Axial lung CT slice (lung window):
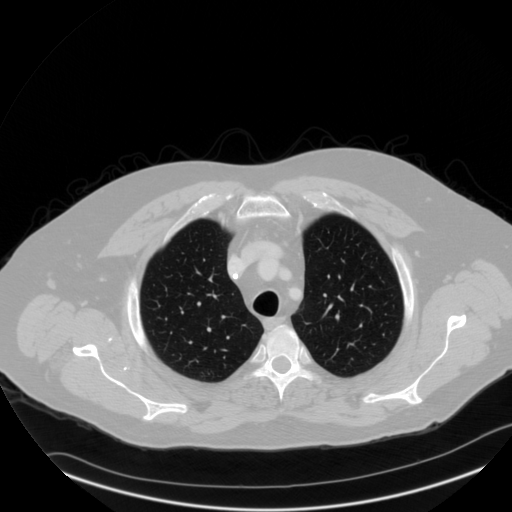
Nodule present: no